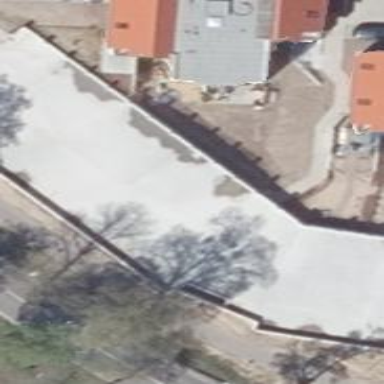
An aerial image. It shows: Carport structure.